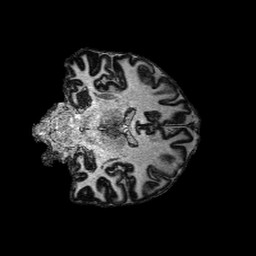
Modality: MP2RAGE
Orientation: coronal